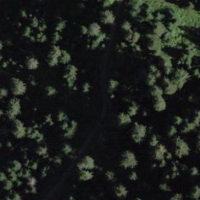
EUNIS habitat code: 43
Species observed at this site:
Vaccinium myrtillus